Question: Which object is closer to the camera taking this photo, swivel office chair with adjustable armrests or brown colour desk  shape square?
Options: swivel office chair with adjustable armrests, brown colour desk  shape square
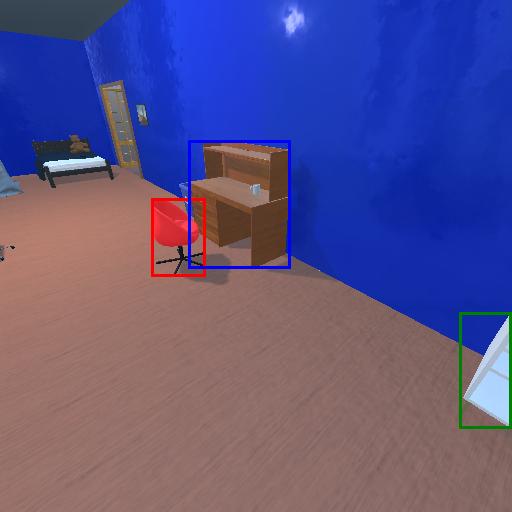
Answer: swivel office chair with adjustable armrests